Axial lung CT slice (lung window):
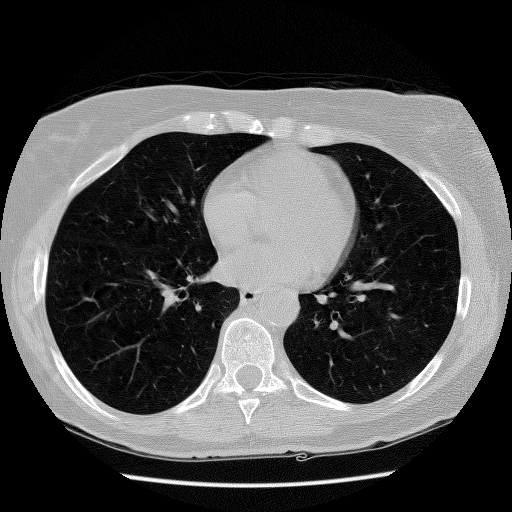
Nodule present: no